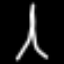
Label: The Eiffel Tower